Question: I am relativley new to ggplot and encountered a problem I've never had before:
I have a dataset with values for different years. The problem is the gap between the years is not constant (1993, 1995, 2000, 2005, 2010, 2014). When I plot the whole thing I get this (of course):

I can't think of a way to get a constant distance between the bar groups and have the original years on the axis.
Do you have any hints?
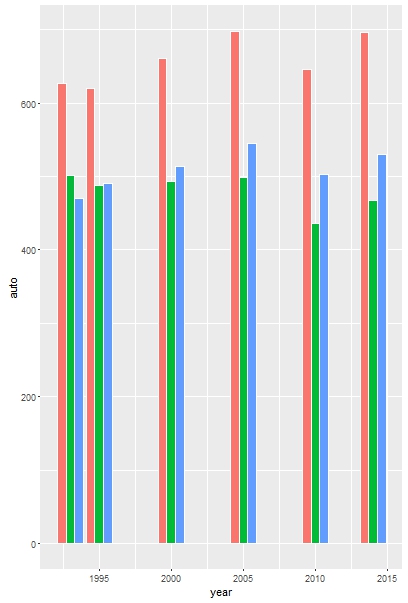
Answer: Instead of distorting the time relationships by enforcing the same distance between each bar group, you could use a line plot. This makes it easier to see trends and compare groups and also avoids distorting the time scale:
'''
library(ggplot2)
# Fake data
set.seed(115)
dat = data.frame(auto=rnorm(18,200,50), year=rep(c(1993,seq(1995,2010,5),2014), each=3),
group=rep(c("A","B","C"),6))
pd = position_dodge(0.8)
ggplot(dat, aes(year, auto, color=group)) +
geom_line(position=pd) +
geom_point(position=pd) +
scale_y_continuous(limits=c(0,max(dat$auto))) +
scale_x_continuous(minor_breaks=1993:2016) +
theme_bw()
'''
<URL>